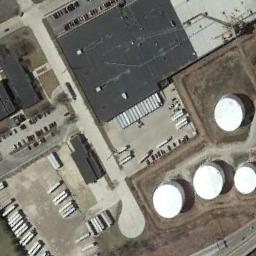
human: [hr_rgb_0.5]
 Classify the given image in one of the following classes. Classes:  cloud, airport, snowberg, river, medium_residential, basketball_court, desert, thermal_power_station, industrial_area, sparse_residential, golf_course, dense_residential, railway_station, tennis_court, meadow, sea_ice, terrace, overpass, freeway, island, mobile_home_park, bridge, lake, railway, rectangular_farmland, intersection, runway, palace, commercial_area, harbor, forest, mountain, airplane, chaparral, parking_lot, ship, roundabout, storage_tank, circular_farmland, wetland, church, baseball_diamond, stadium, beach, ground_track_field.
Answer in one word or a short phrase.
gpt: storage_tank